Field crop: maize
Growth stage: 2
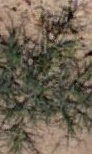
Species: salsola